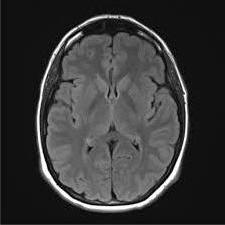
Label: notumor